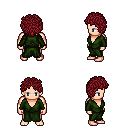
a pixel art fantasy rpg character, male body template, human, light skin, green robe, metal pants, brunette curly afro hairstyle, four views (front, back, left, right), 2x2 character sprite sheet, small pixel art, hard edges, no anti-aliasing